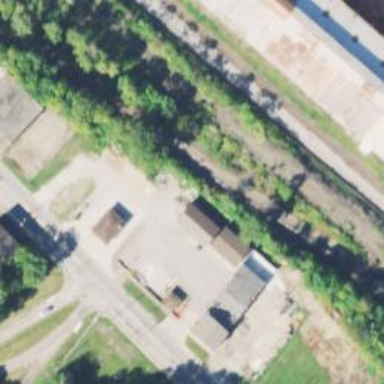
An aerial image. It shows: Railway spur service.